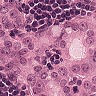
Metastatic tissue present: yes